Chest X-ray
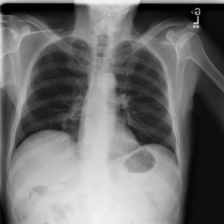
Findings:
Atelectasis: negative
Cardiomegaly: negative
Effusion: negative
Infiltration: positive
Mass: negative
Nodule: negative
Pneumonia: negative
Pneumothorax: negative
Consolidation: negative
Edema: negative
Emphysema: negative
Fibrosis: negative
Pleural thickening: negative
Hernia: negative